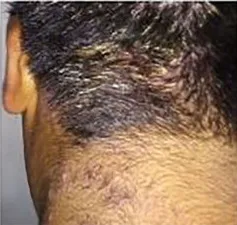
Chronic exudative eczema in scalp.
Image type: medical_photograph (skin_photograph)